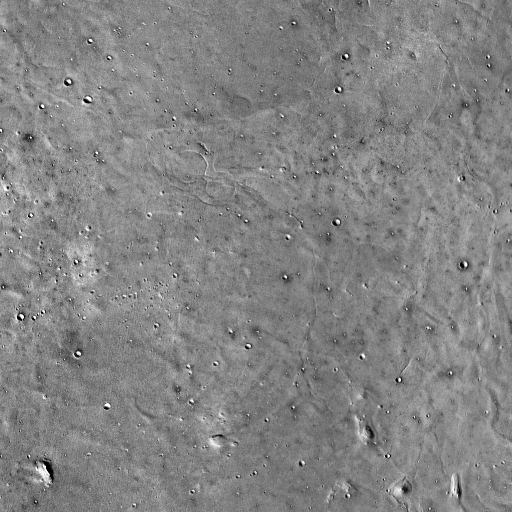
Crater classes present: Background, Other, Secondary